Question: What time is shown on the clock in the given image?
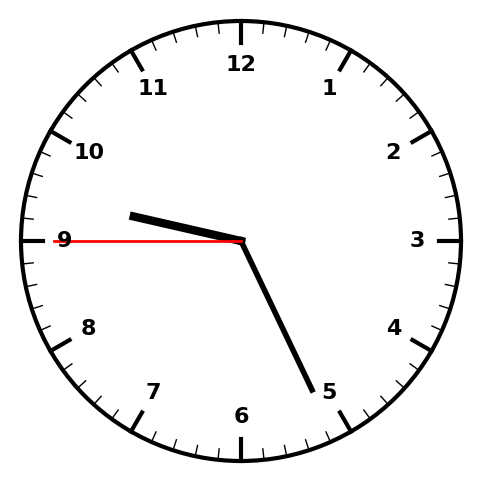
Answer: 09:25:45